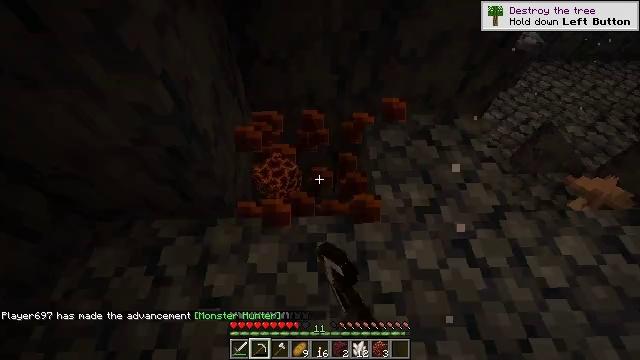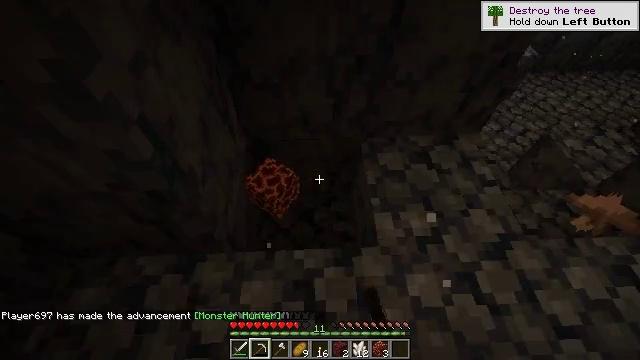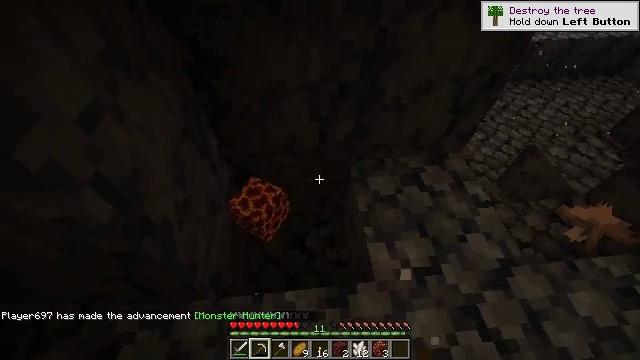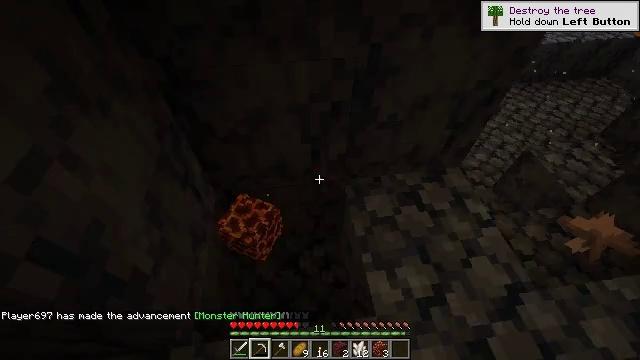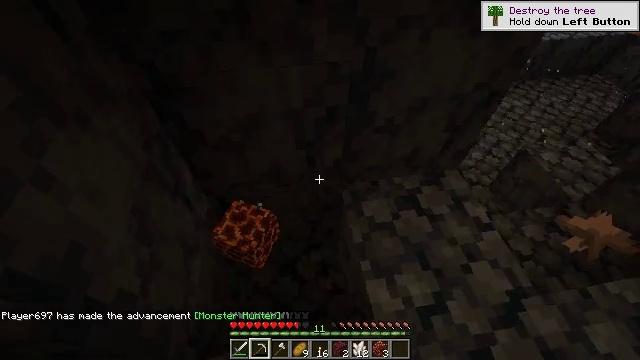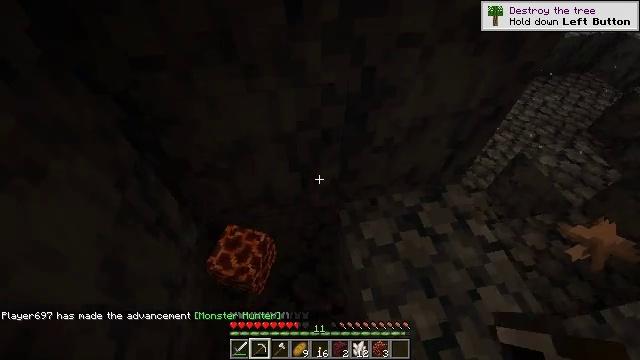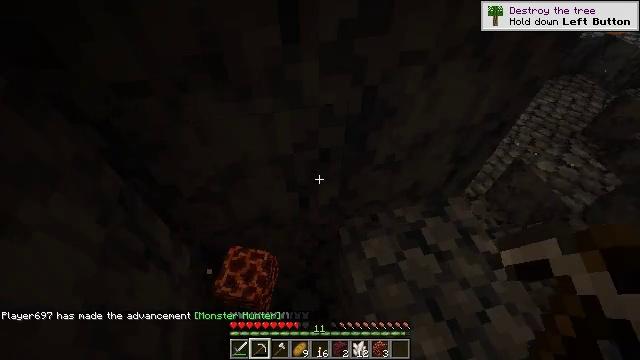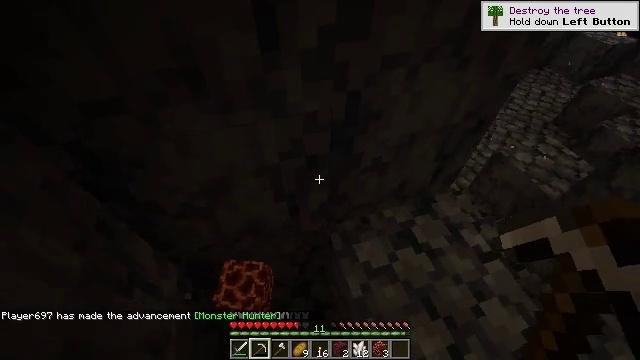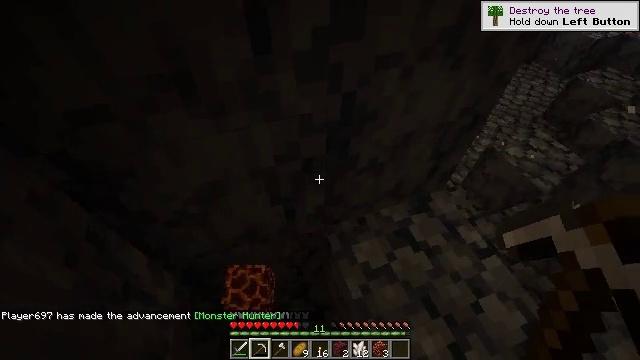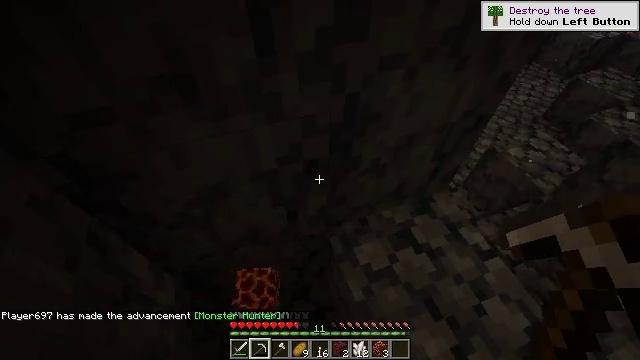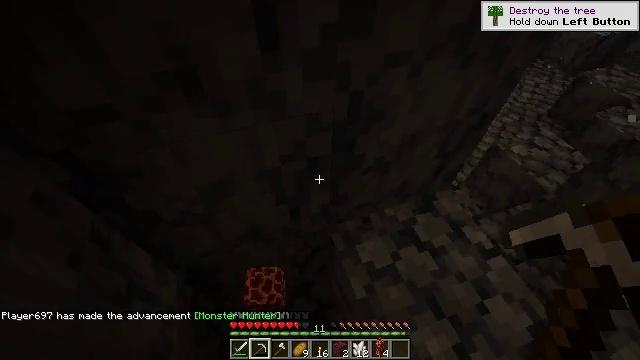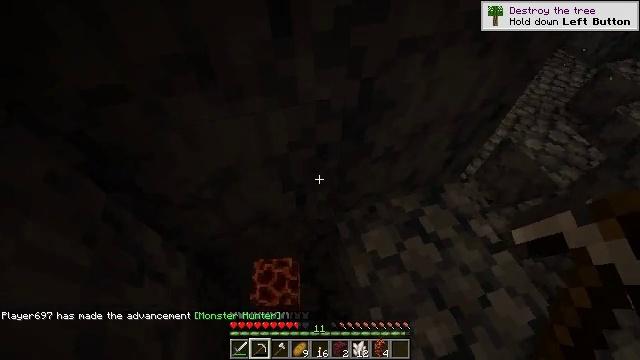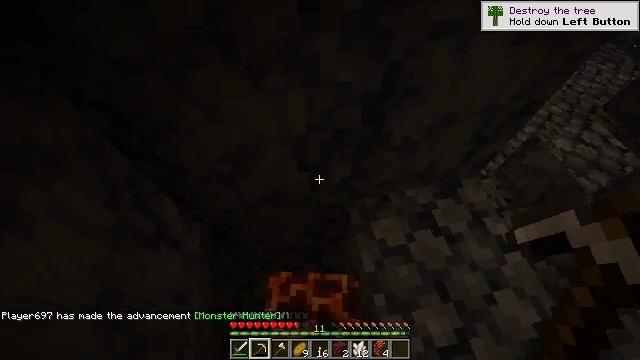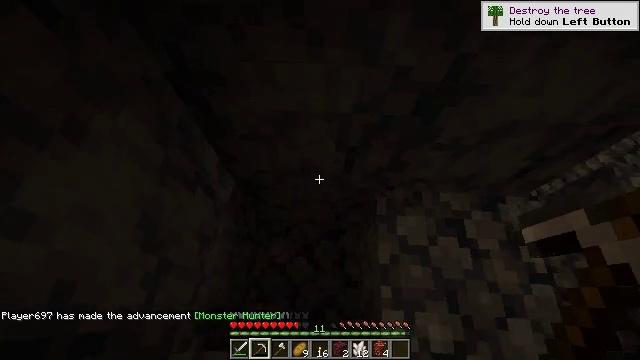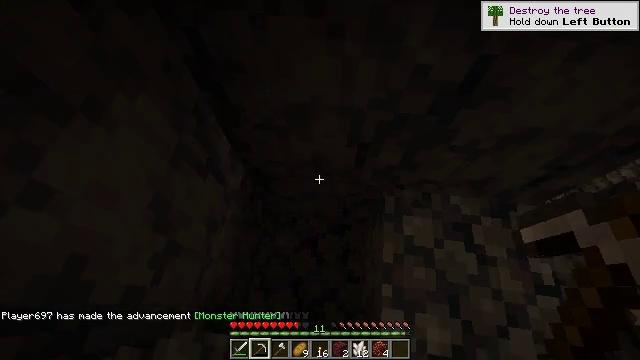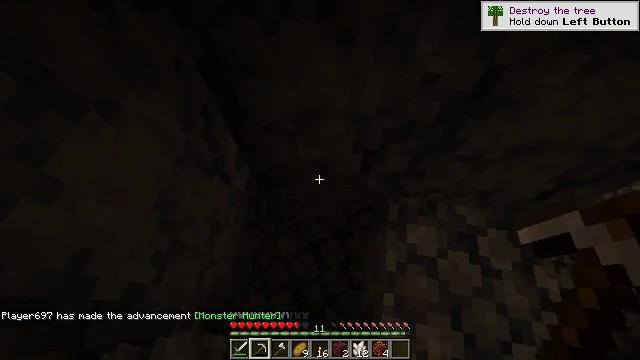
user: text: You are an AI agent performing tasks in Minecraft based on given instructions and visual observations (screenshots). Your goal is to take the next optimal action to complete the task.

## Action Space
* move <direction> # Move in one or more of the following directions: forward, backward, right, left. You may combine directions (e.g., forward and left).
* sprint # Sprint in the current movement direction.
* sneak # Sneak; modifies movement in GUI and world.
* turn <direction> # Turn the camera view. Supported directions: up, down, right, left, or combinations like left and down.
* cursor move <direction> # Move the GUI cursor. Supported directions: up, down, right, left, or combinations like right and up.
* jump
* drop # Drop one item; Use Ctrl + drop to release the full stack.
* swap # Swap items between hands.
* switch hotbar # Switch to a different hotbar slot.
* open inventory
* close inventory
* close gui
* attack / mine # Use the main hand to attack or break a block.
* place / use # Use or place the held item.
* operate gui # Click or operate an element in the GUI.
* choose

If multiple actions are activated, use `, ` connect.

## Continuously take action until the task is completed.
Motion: motion action
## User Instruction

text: Fight hostile mobs.
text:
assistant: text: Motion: move forward, turn right and up
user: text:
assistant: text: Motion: move forward, turn right and up
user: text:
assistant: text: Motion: move forward, turn right
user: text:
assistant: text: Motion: move forward, turn right
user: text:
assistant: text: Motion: turn right
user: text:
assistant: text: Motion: turn right
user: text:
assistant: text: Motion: turn right
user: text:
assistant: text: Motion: turn right
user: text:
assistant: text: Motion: no_op
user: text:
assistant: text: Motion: no_op
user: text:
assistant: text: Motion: turn left and down
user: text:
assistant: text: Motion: turn left and down
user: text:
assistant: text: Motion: turn left and down
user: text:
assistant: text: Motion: turn left and down
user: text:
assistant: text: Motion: turn left and up
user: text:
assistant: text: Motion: turn up
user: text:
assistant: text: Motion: turn right and up
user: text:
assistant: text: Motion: turn right
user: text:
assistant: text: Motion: no_op
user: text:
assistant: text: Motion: no_op
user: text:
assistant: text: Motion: no_op
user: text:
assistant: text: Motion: turn right and up
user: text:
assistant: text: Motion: turn right
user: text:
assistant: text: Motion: move back, turn right and up
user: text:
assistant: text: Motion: move back
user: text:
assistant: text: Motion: move back
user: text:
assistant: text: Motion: move back
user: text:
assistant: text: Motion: move back
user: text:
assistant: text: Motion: move back
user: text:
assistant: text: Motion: move back